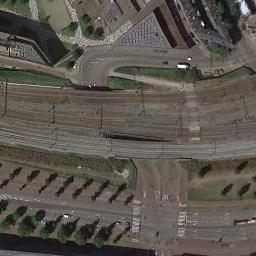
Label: railway